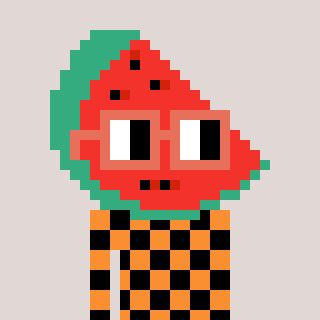
a pixel art character with square orange glasses, a watermelon-shaped head and a orange-colored body on a warm background